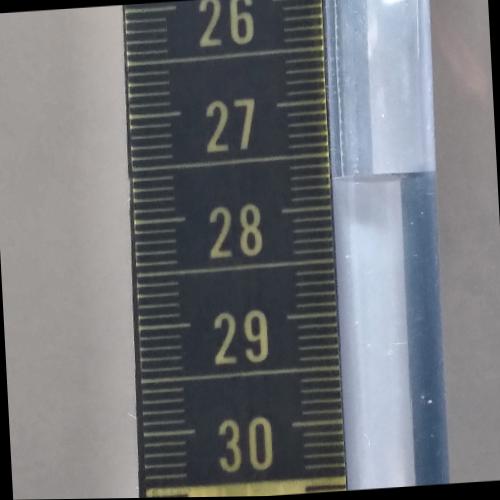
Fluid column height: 27.7 cm